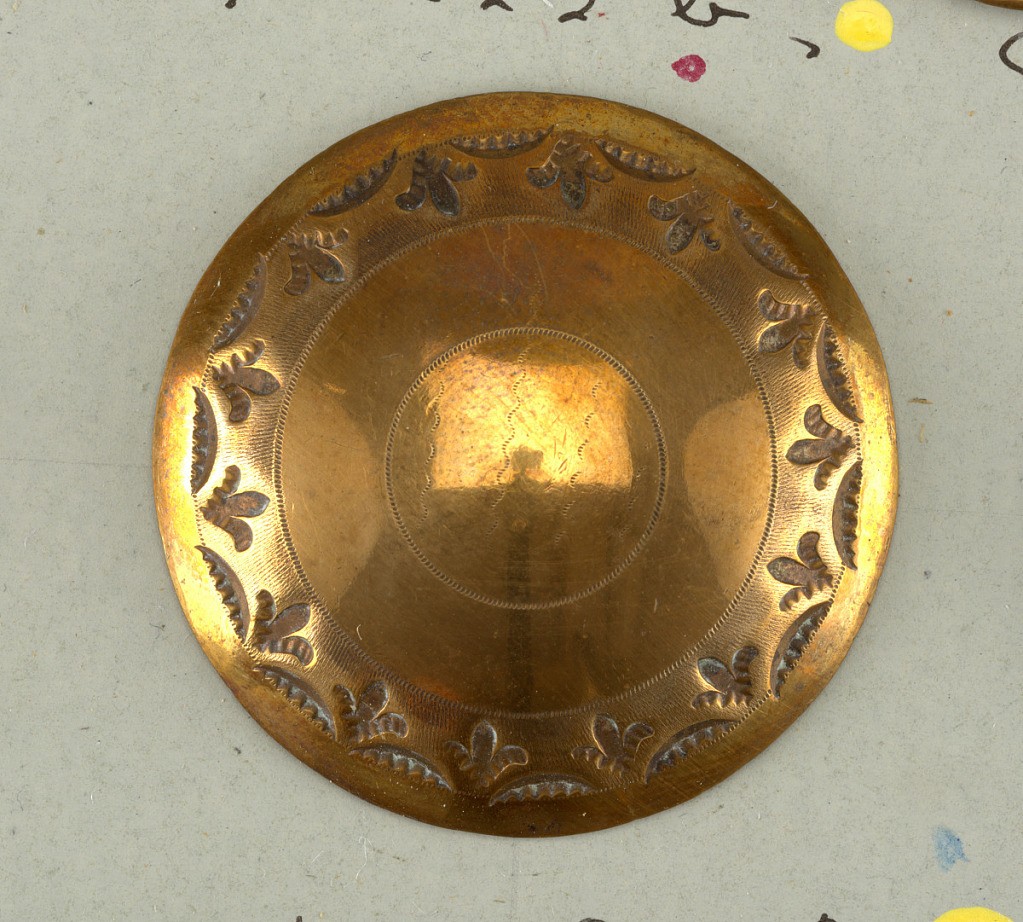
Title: Buttons
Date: late 18th century
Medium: copper
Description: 1931-59-223-a,b: buttons

On card 4750